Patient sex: M
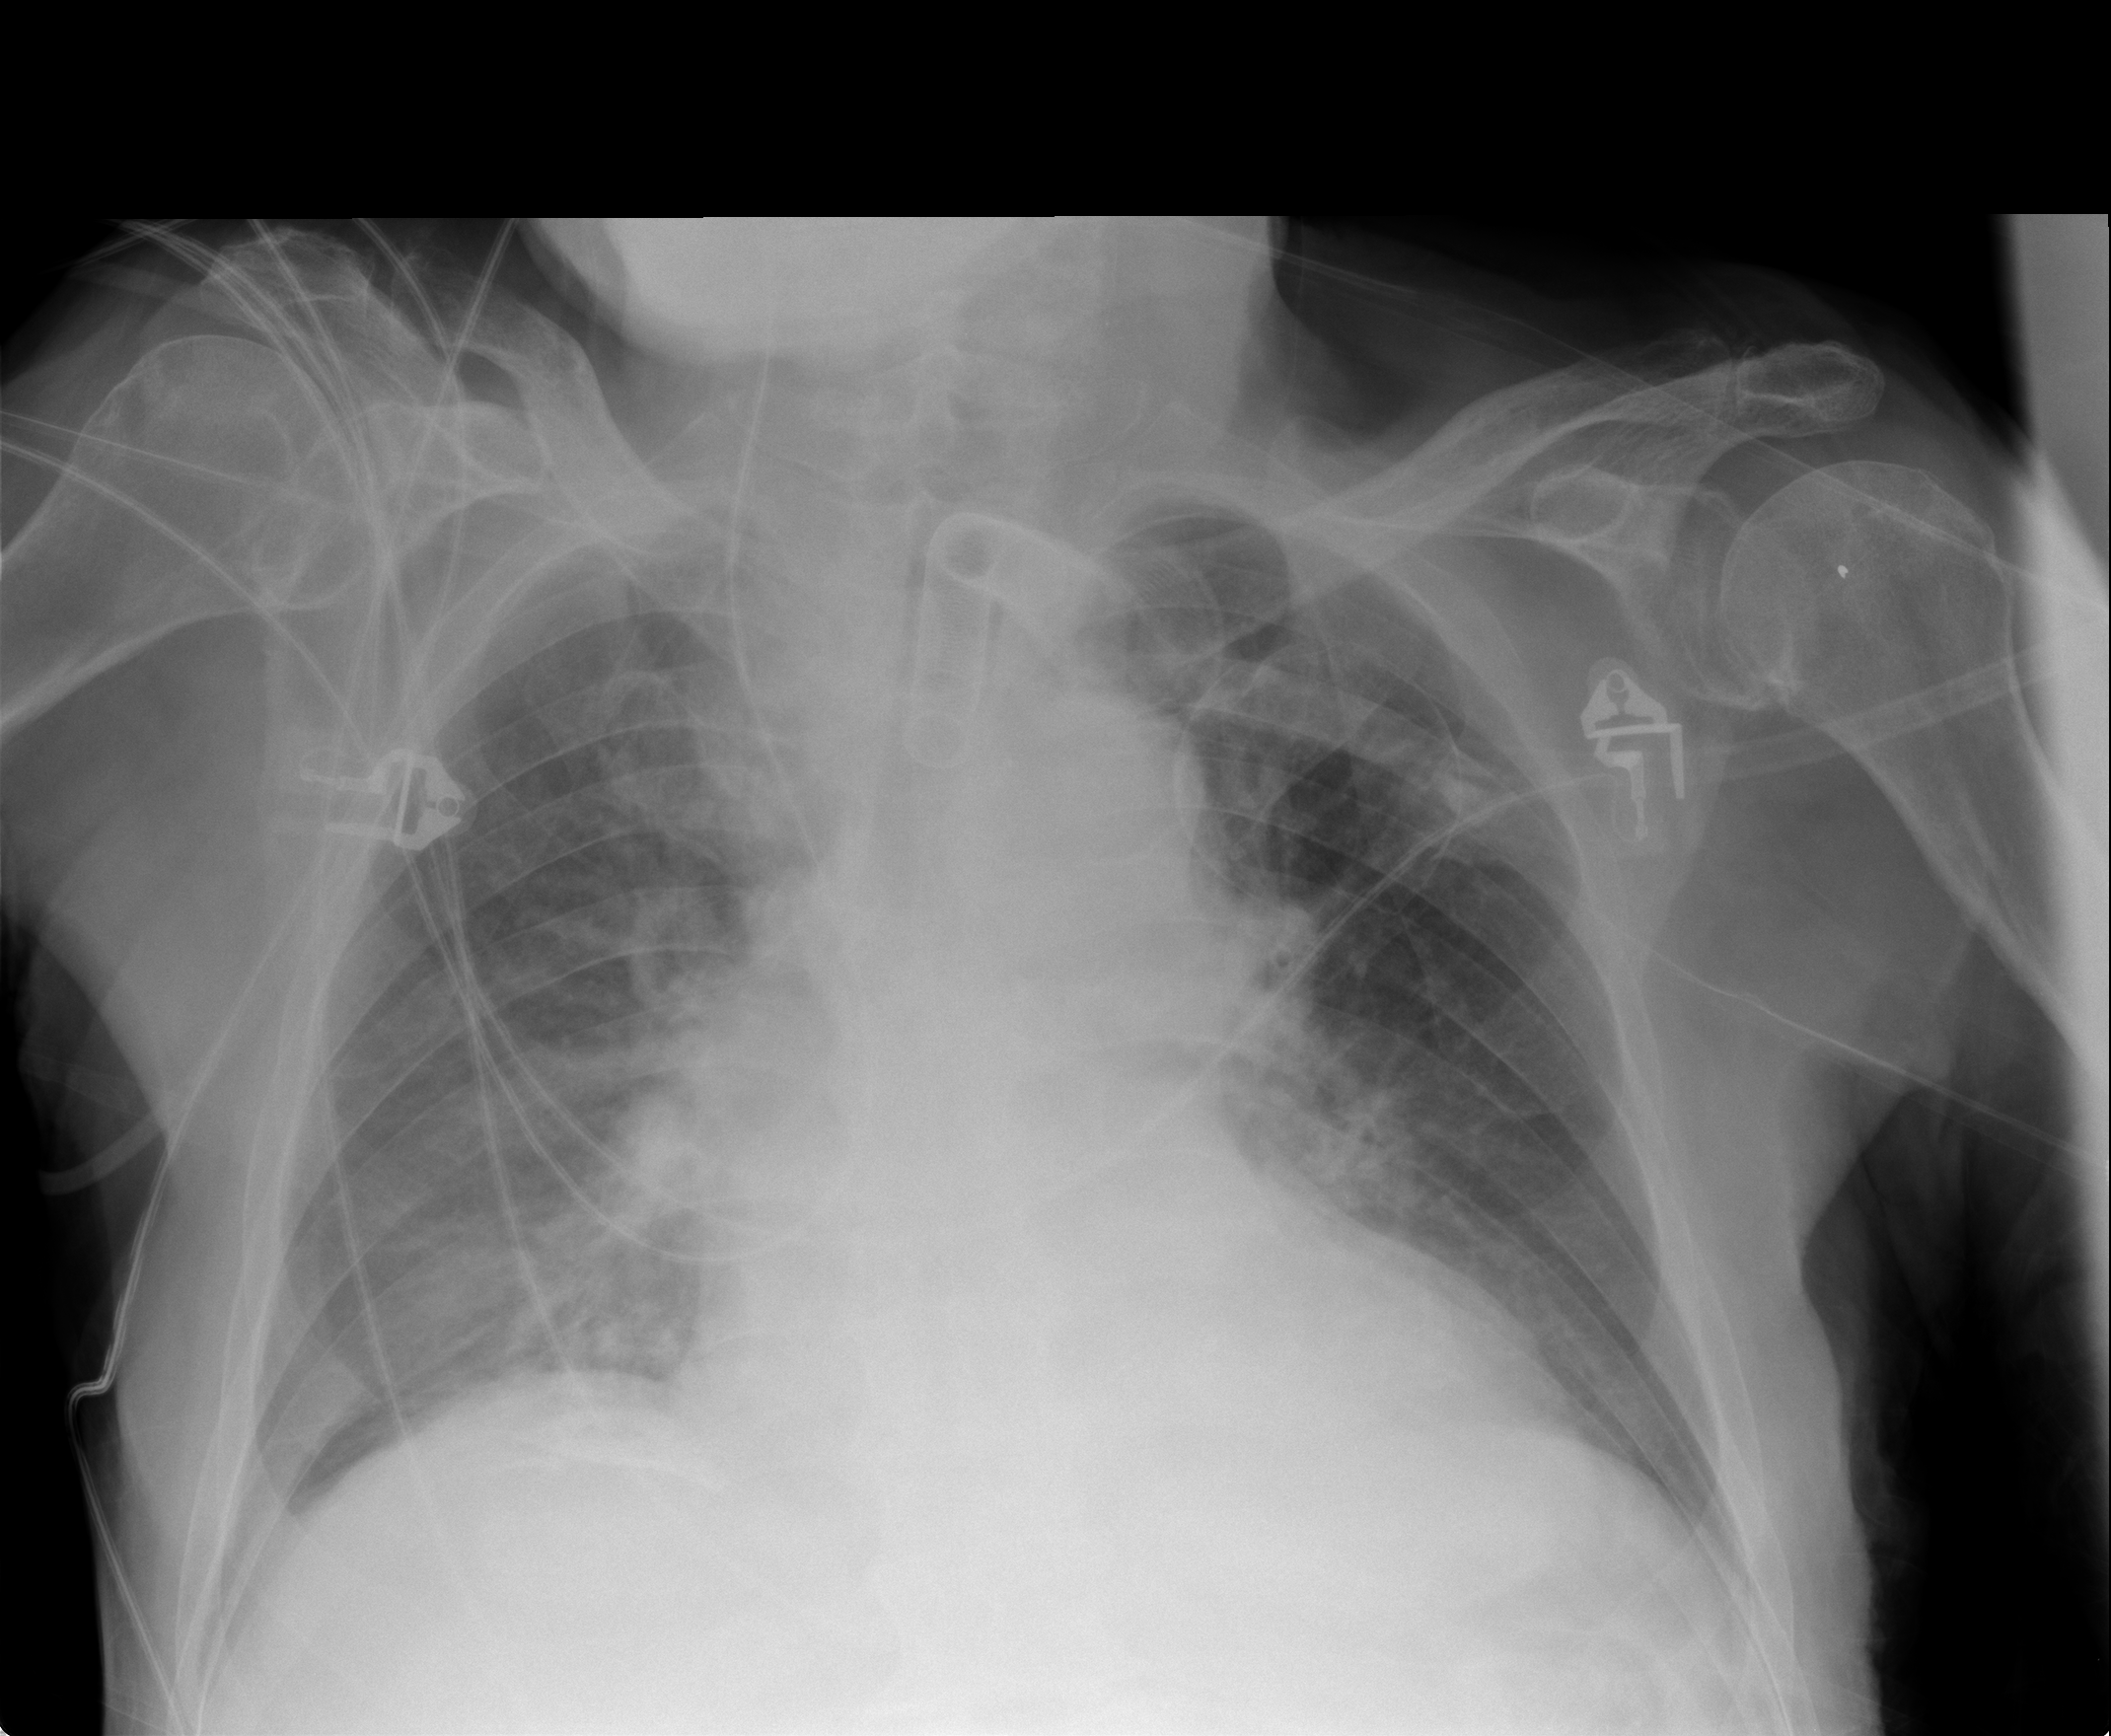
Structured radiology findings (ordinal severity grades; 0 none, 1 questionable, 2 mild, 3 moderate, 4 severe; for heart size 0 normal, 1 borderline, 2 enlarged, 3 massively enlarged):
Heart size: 1
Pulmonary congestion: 0
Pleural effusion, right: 1
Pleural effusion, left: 1
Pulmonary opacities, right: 2
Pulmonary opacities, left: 1
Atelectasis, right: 2
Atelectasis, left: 2